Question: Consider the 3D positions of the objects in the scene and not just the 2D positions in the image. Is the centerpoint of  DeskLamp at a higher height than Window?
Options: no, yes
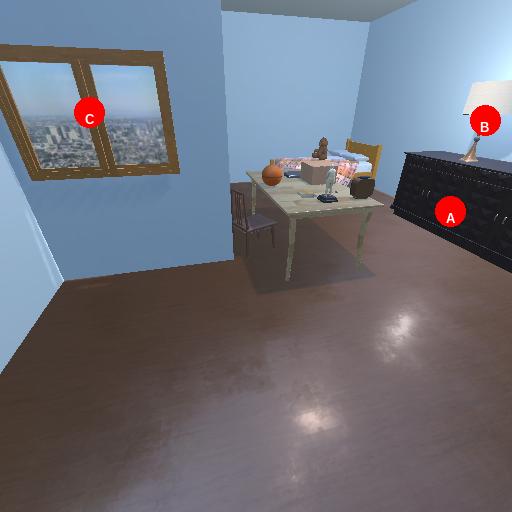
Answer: no